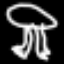
Label: frog